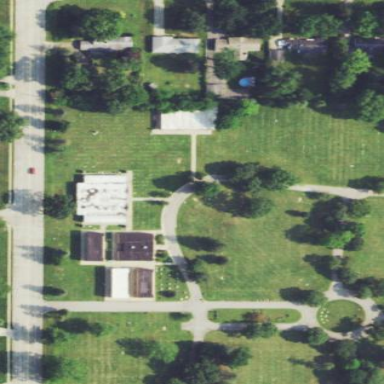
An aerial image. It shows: Cemetery.